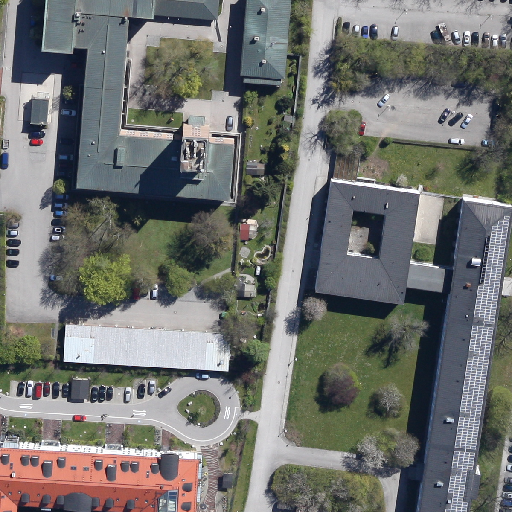
Referring expression: car in the parking area